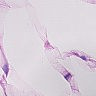
Metastatic tissue present: no